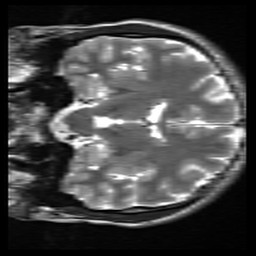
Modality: inplaneT2
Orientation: coronal
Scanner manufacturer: siemens
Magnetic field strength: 3 T
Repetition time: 7.02 s
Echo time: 0.069 s